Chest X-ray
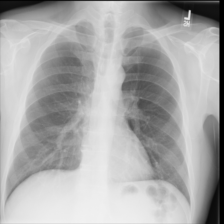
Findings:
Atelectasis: negative
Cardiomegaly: negative
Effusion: negative
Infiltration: negative
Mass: negative
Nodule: negative
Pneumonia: negative
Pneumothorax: negative
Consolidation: negative
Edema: negative
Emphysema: negative
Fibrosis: negative
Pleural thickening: negative
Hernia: negative